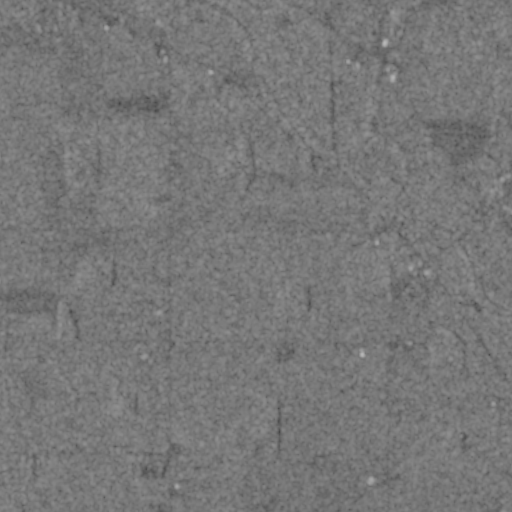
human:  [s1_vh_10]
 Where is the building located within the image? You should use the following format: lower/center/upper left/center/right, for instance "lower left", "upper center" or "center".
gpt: The building is located in the upper center of the image.
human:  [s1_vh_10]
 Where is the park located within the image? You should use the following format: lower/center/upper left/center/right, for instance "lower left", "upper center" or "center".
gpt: There is no park in the image.

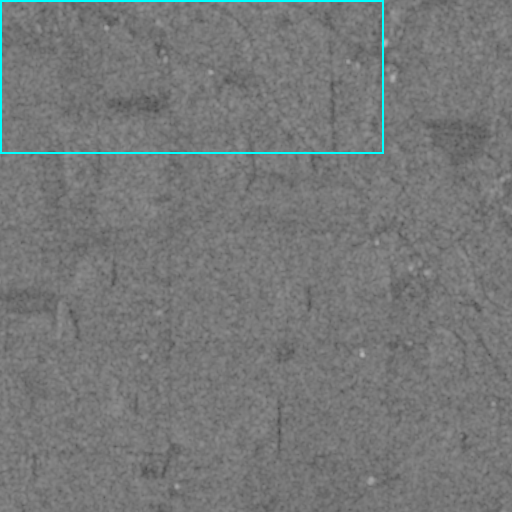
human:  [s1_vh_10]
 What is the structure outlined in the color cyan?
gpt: The structure outlined in cyan is a park.
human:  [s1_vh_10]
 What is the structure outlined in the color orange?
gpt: There is no orange outline.